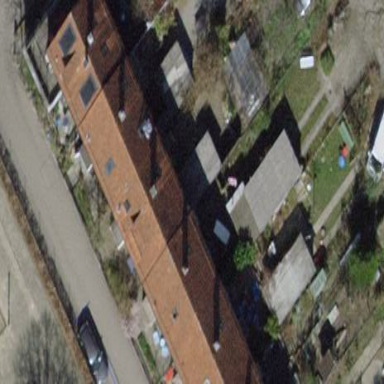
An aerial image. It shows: Building with tiled roof.